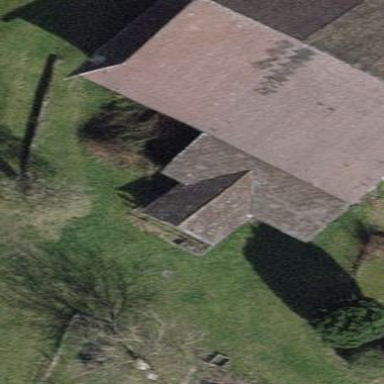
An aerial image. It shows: View of roof of building.